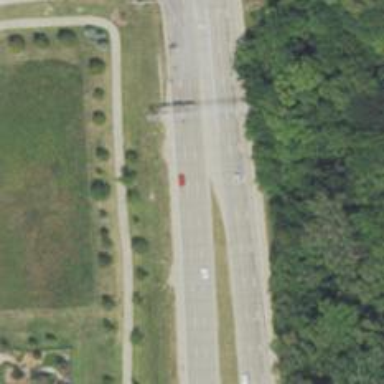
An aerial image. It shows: Primary highway.